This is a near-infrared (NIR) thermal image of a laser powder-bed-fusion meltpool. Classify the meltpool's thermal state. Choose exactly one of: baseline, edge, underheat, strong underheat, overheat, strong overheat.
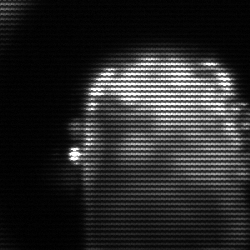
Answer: baseline